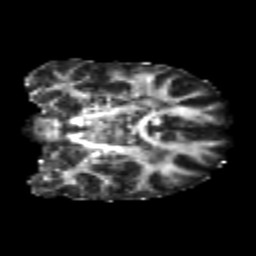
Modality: FA
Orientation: coronal
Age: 25
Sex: female
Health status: healthy
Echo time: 0.074 s